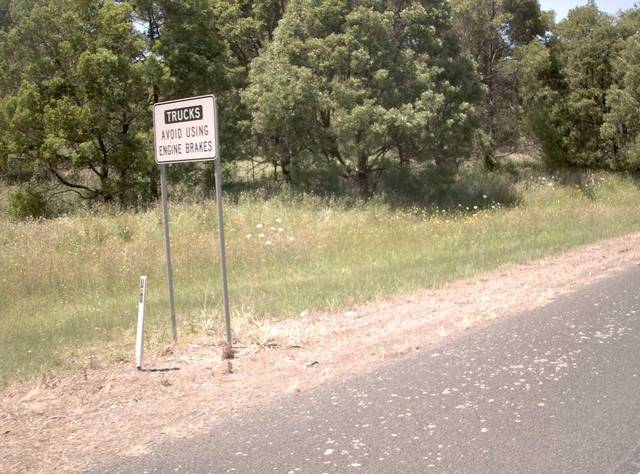
Region: Australia
Coordinates: -38.161, 145.911